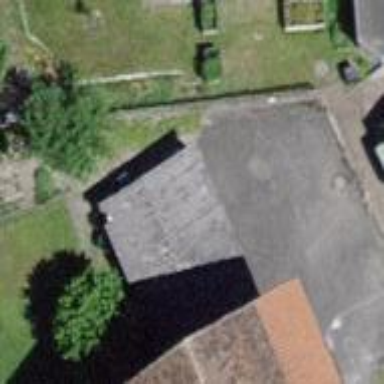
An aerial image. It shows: Garage building.